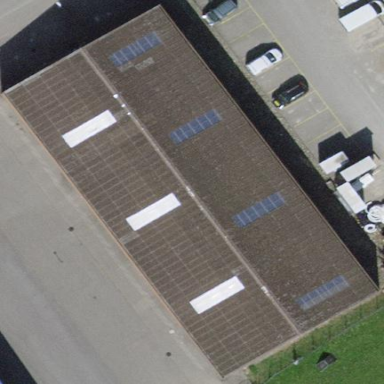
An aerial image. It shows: Commercial building.